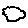
Label: cloud